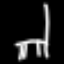
Label: chair